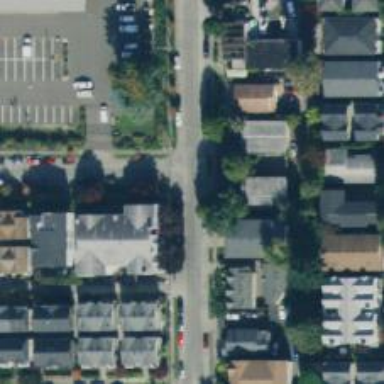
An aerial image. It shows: Residential road with asphalt surface and separate sidewalk.